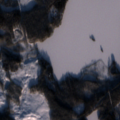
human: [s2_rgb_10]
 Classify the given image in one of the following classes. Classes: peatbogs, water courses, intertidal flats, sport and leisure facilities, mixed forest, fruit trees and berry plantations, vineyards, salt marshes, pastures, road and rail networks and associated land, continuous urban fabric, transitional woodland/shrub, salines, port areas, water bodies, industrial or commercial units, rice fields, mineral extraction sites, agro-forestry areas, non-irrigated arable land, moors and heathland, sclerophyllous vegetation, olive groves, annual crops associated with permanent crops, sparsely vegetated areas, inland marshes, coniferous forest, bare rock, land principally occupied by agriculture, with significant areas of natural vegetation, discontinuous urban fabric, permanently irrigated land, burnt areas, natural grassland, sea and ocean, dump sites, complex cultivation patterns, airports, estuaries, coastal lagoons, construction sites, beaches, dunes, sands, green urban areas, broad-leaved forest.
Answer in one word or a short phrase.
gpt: coniferous forest, transitional woodland/shrub, water bodies